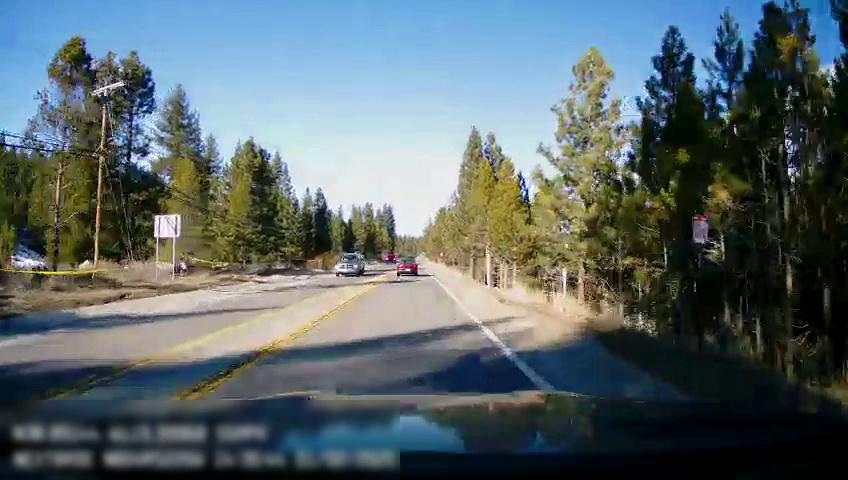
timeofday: Day
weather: Sunny
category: Drivable Space
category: Vehicles | Car
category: Vehicles | SUV
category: Lanes | Current Lane
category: Lanes | Current Lane
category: Lanes | Opposite Lane
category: Traffic | Signs
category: Traffic | Signs